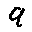
Label: 9